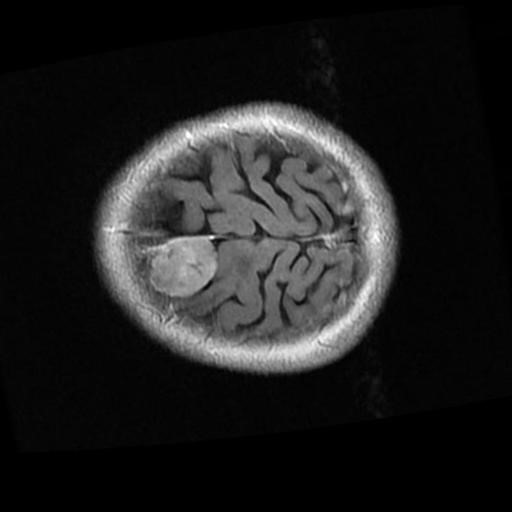
Label: brain_menin